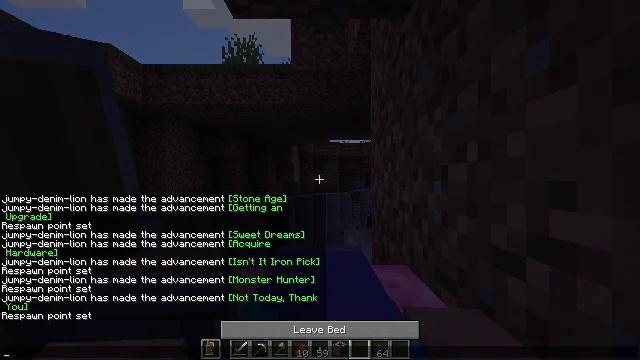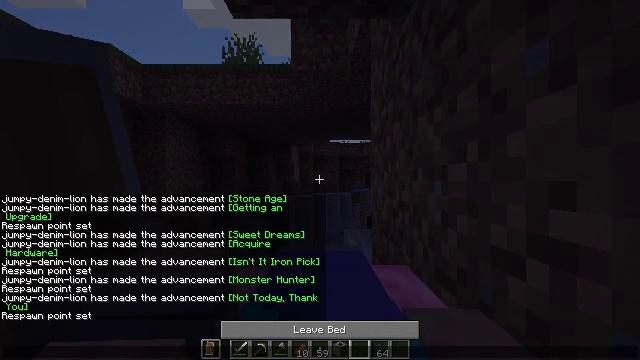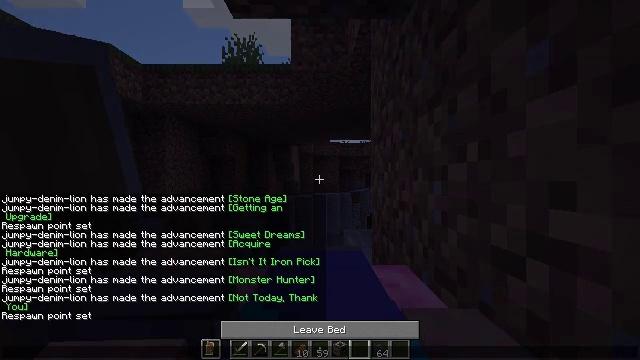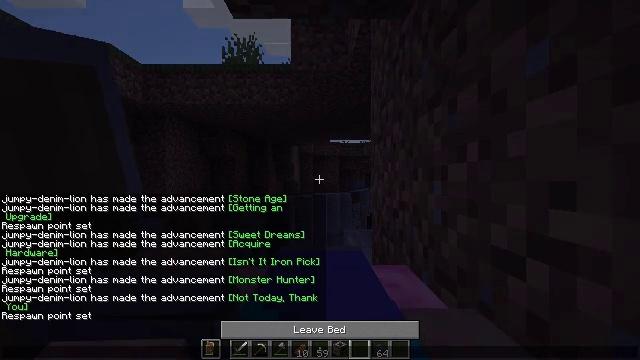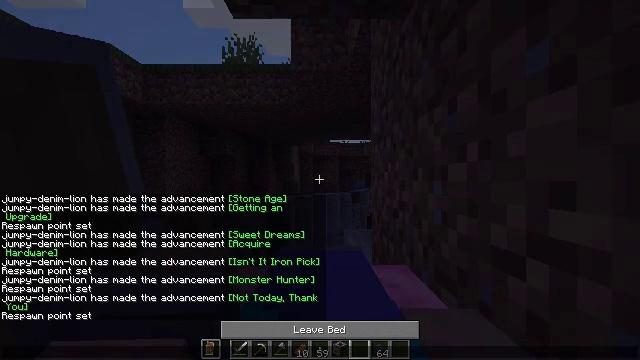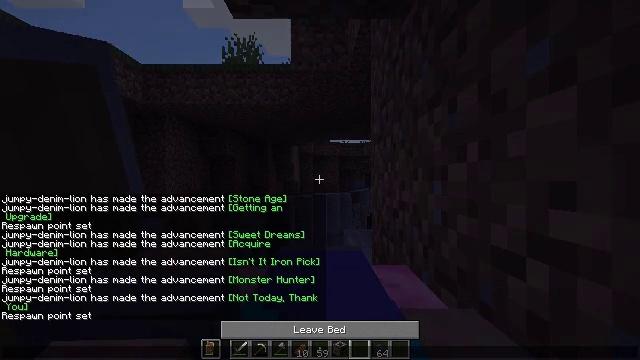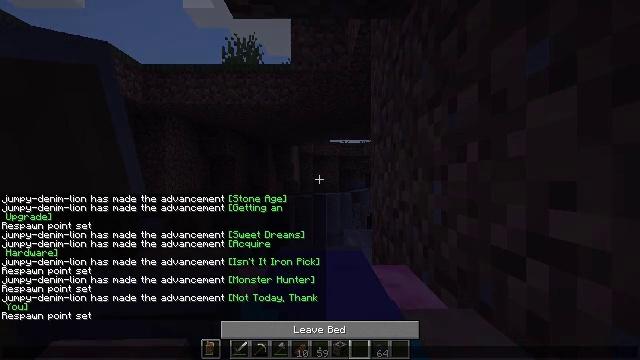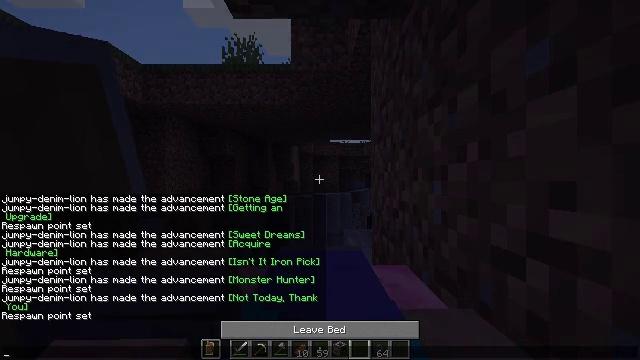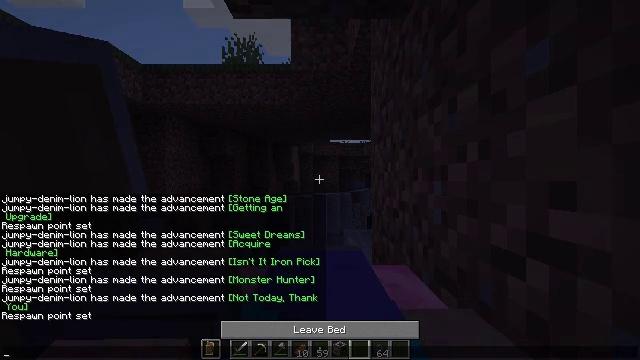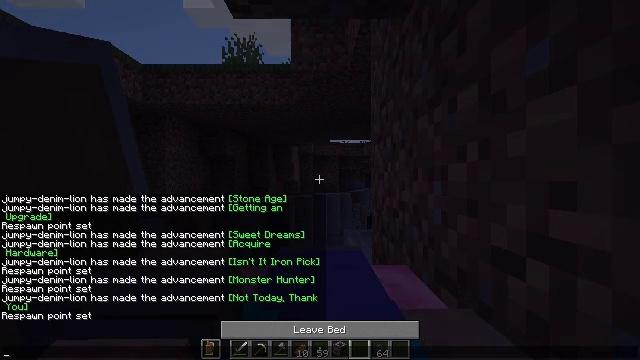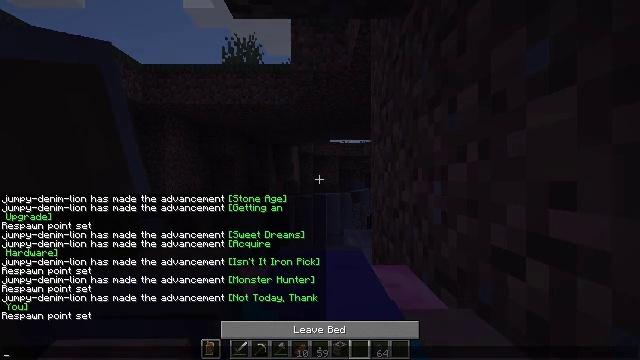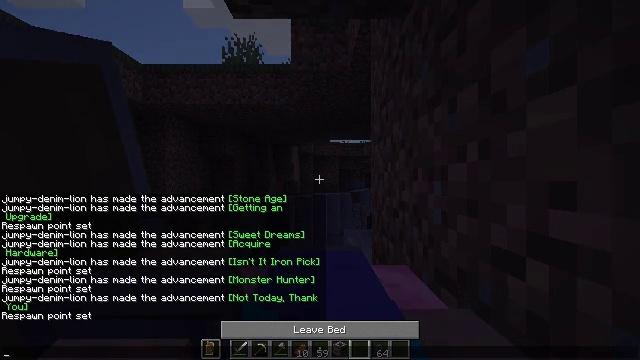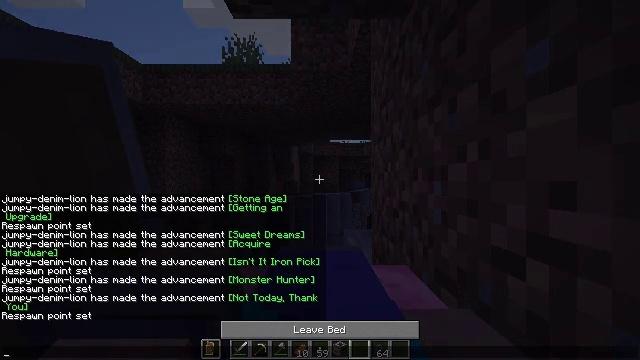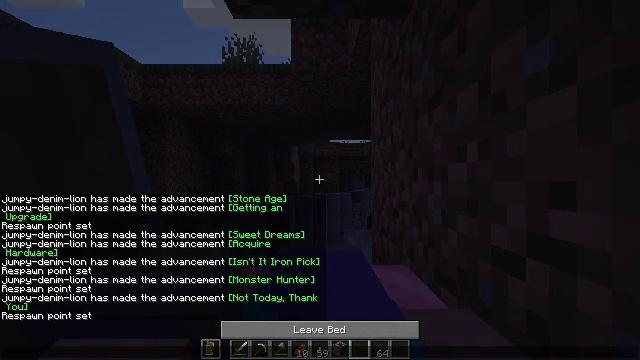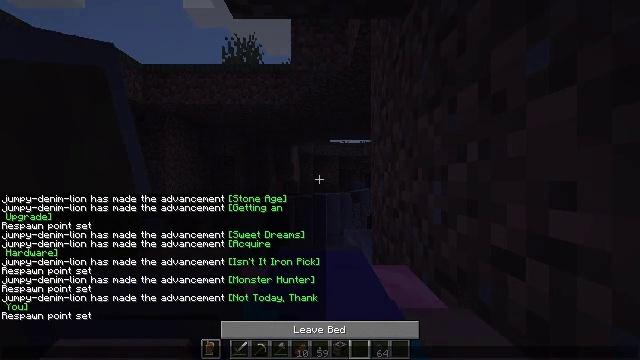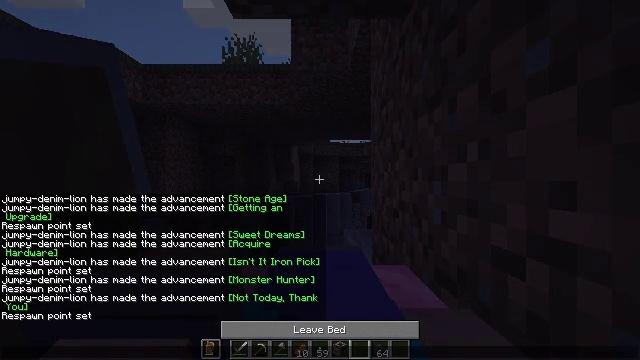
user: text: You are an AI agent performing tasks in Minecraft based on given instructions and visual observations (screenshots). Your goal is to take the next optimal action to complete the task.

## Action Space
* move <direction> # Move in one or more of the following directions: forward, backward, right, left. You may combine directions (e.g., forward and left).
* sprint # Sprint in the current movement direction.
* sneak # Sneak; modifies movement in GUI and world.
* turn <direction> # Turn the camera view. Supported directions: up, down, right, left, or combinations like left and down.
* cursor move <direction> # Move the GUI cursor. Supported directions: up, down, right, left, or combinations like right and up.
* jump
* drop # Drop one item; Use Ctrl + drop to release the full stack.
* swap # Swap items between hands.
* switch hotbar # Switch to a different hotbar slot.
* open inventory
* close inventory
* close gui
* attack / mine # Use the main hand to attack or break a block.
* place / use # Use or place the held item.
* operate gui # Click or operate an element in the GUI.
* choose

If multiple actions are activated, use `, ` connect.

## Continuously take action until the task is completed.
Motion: motion action
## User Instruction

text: Break the pink bed to collect it.
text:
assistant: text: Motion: no_op
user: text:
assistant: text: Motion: no_op
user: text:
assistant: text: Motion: no_op
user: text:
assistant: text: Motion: no_op
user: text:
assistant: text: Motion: no_op
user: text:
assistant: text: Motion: no_op
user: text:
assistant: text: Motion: no_op
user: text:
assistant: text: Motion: no_op
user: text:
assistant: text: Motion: no_op
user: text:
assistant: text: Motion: no_op
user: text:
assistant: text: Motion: no_op
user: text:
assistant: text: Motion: no_op
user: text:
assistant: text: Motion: no_op
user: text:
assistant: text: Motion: cursor move left and up
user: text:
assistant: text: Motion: cursor move left and up
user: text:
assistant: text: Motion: no_op
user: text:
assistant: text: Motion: no_op
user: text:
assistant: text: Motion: no_op
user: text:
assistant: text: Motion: no_op
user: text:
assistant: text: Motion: no_op
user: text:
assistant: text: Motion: no_op
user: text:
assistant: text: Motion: no_op
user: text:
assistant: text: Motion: no_op
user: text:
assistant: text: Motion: no_op
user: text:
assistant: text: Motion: no_op
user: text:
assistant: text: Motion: no_op
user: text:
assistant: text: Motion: no_op
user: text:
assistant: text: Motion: no_op
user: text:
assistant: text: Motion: no_op
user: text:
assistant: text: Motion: no_op